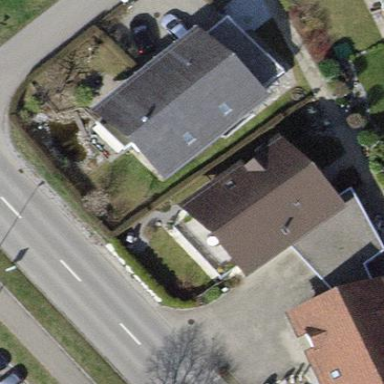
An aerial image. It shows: Detached building with gabled roof.